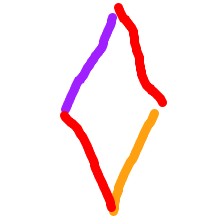
Shape: rhombus